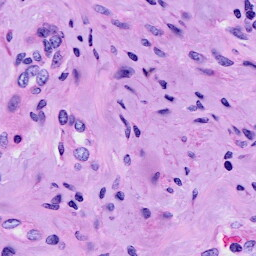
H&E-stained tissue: Cervix